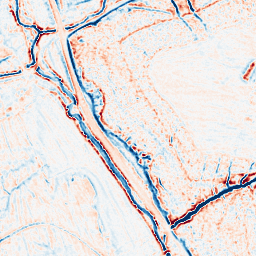
Category: edge_preserving
Decomposition family: bilateral
Decomposition parameters: d: 9
sigma_color: 25
sigma_space: 75
Upsampling method: bilinear
Upsampling parameters: scale: 2
Upsampling scale: 2